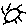
Label: sun